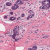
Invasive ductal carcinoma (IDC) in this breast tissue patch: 0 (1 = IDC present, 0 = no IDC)